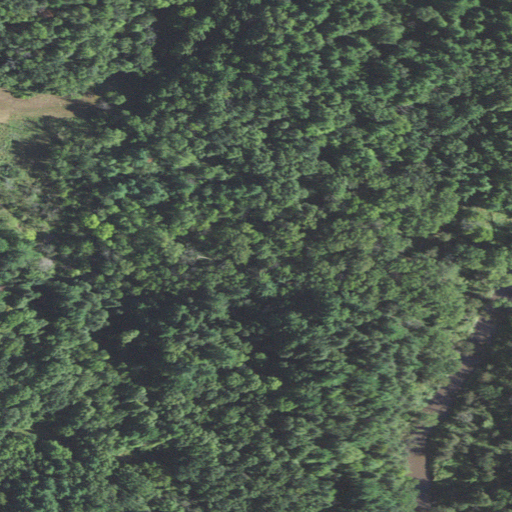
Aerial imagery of valley in Wisconsin named White Hollow containing deciduous forest, mixed forest, woody wetlands, and evergreen forest